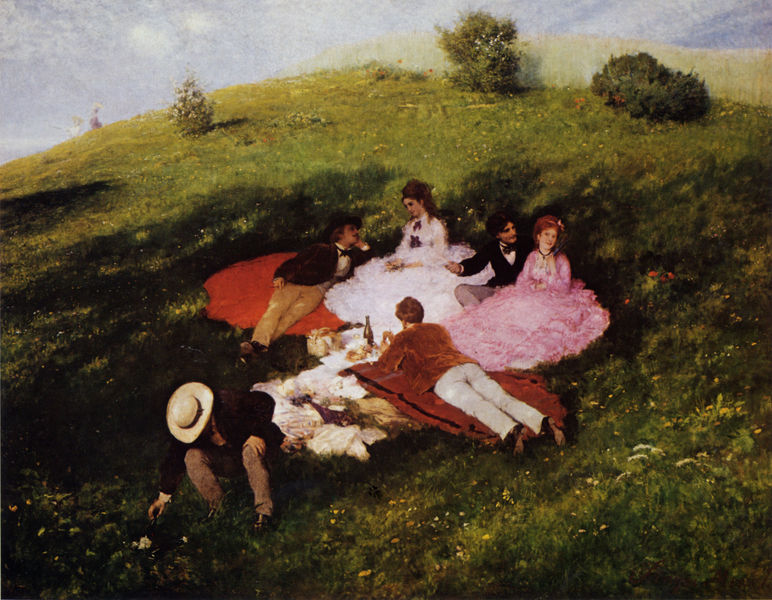
Titel: Frühstück im Freien
Künstler: Pál Szinyei Merse
Standort: Budapest
Institution: Magyar Nemzeti Galéria
Schlagwörter: baum, berg, blau, dunkel, gemälde, gruppe, himmel, mann, schatten, weiß, wolken, frauen, grün, impressionismus, landschaft, menschen, mädchen, sitzen, blumen, braun, damen, frankreich, frau, frisur, hell, hut, hüte, kleid, kleider, licht, männer, renoir, schwarz, blick, gras, park, rasen, rot, tuch, wiese, wolke, gesellschaft, gespräch, herren, leute, malerei, anzug, anzüge, flasche, flaschen, hose, jung, trinken, samt, portrait, porträt, feld, ferne, horizont, hügel, natur, strauch, busch, büsche, sonne, sträucher, haare, tücher, decke, familie, paar, personen, kontrast, rosa, fliegen, rund, garten, lächeln, pflücken, sommer, liebe, liegen, röcke, schuhe, hosen, abhang, heiß, mauer, ausflug, blümchen, picknick, rast, essen, wein, sprechen, strohhut, monet, manet, korb, brot, rüschen, liegend, fliege, sonnenhut, blumenwiese, freude, frühling, pink, pleinair, kuppe, bier, mahl, mahlzeit, gestalten, sonntag, flirt, ein, romantisch, lichtflecken, frühstück, spaziergänger, wiesenblumen, drinken, gesellig, sujet, fraune, im grünen, piknik, paare, pleinairmalerei, decken, hecken, marc, liegender, ausgelassen, fristur, freunde, blumenpflücken, sitezn, landschaftsszene, falsche, tuff, sonntagskleider, 6, 19, piquenique, grün kontrast, schwärmen